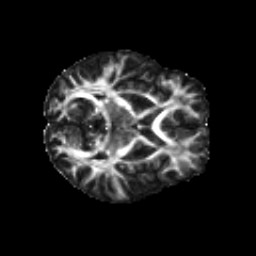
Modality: FA
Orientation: axial
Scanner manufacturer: siemens
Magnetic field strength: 3 T
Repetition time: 4.16 s
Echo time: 0.0806 s